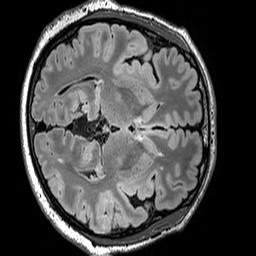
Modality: FLAIR
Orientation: axial
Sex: male
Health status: ill
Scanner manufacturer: siemens
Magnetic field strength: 3 T
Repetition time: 5 s
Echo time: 0.388 s